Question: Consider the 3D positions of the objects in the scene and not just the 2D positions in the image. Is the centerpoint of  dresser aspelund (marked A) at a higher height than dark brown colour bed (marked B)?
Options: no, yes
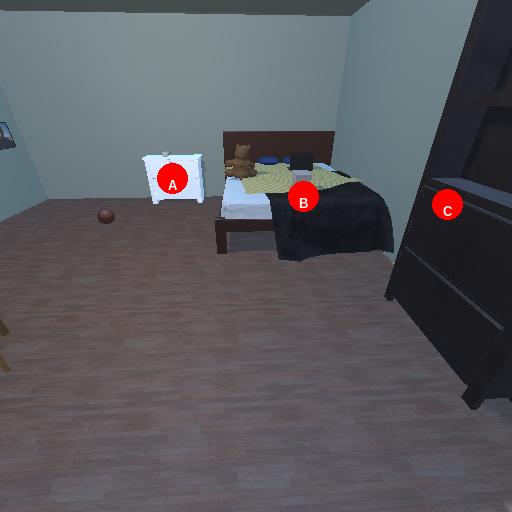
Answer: no